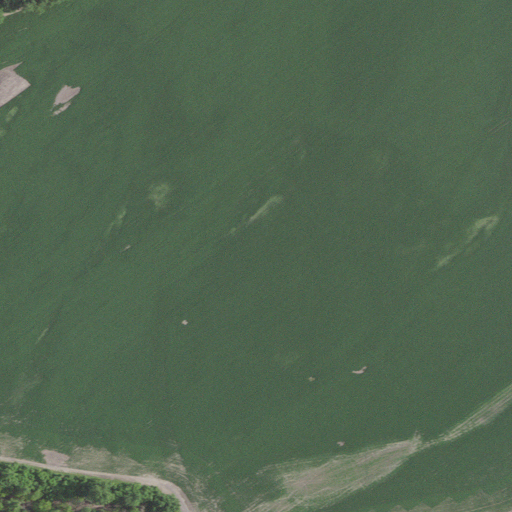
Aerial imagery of island in Missouri named Saint Albans Island containing cultivated crops and woody wetlands